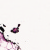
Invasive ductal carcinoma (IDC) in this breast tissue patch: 0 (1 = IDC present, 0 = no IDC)